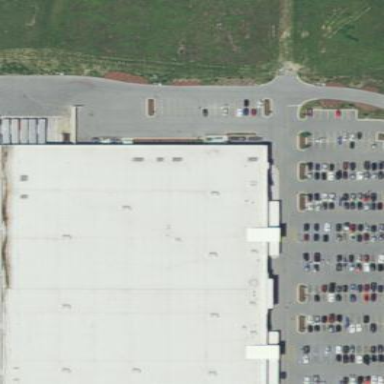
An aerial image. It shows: Retail building housing supermarket.